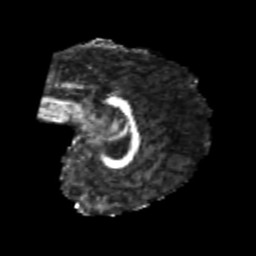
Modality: FA
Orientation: sagittal
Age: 21
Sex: female
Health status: healthy
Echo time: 0.074 s